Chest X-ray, PA view. Patient: 28 years old, sex M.
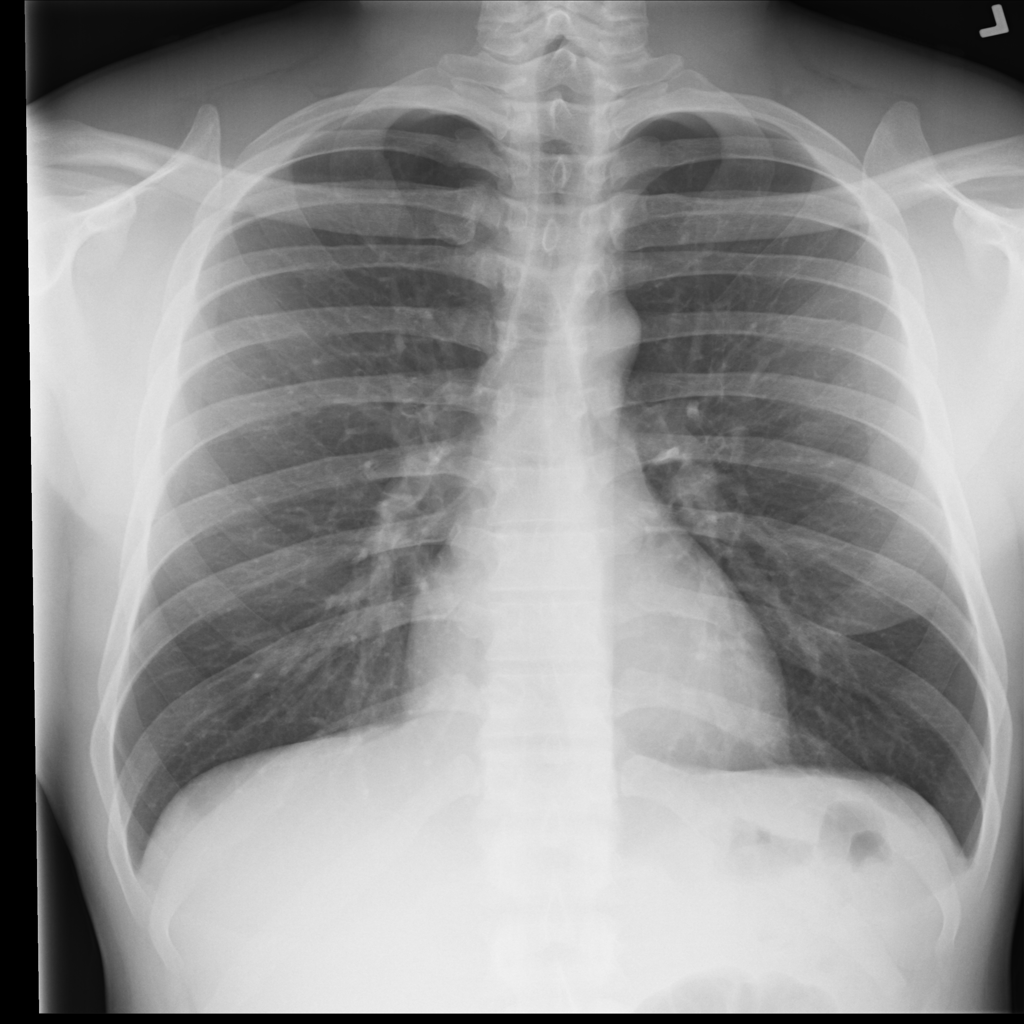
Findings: No Finding